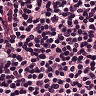
Metastatic tissue present: no